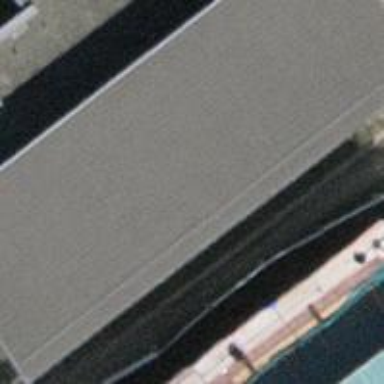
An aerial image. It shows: School building.